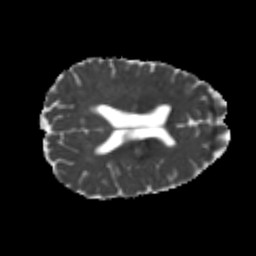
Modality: MD
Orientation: axial
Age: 24
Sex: male
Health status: healthy
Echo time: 0.074 s